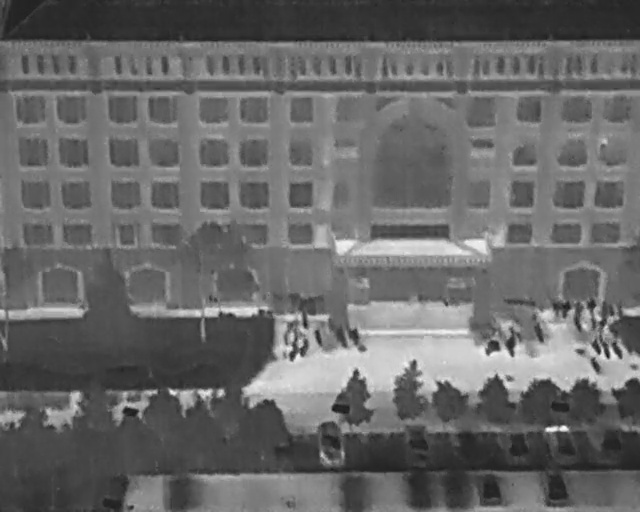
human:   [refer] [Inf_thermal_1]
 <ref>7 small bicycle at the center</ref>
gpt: <box>[[46, 61, 48, 62, 2], [43, 64, 46, 65, 2], [44, 64, 47, 65, 2], [44, 67, 46, 69, 16], [45, 66, 48, 68, 23], [48, 64, 51, 66, 161], [51, 64, 55, 67, 160]]</box>

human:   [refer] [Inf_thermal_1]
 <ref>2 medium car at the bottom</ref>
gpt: <box>[[47, 83, 55, 89, 172], [61, 84, 68, 89, 178]]</box>

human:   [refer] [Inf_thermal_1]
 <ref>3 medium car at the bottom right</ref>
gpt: <box>[[84, 83, 90, 89, 167], [73, 92, 79, 98, 2], [83, 91, 89, 97, 176]]</box>

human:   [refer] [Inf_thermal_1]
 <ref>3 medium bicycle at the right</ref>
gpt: <box>[[75, 66, 78, 69, 2], [77, 66, 81, 68, 2], [87, 60, 92, 62, 2]]</box>

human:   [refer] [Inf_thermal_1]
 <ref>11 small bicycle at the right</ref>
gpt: <box>[[82, 63, 85, 66, 162], [85, 58, 88, 61, 2], [86, 59, 90, 61, 11], [90, 58, 93, 60, 2], [92, 59, 95, 61, 2], [95, 59, 98, 61, 2], [92, 62, 95, 64, 15], [91, 62, 93, 63, 2], [94, 67, 98, 68, 158], [93, 67, 96, 68, 159], [91, 66, 94, 68, 154]]</box>